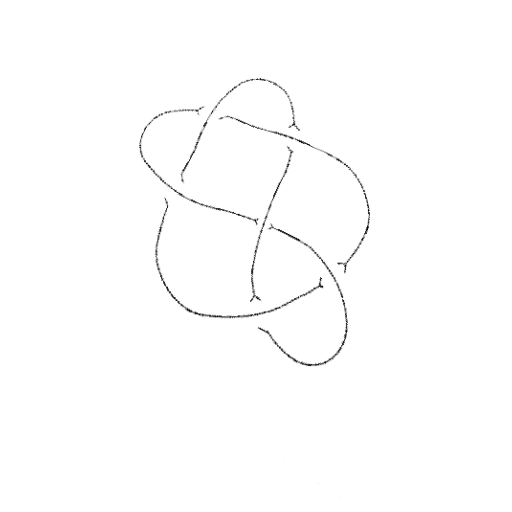
Crossing number: 6